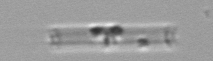
Label: Cerataulina_pelagica